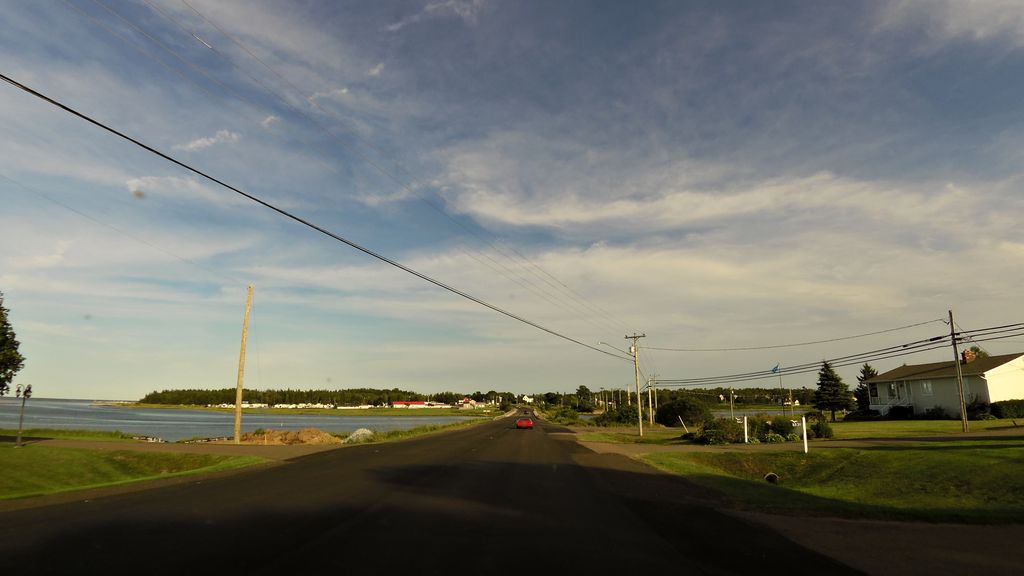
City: charlottetown